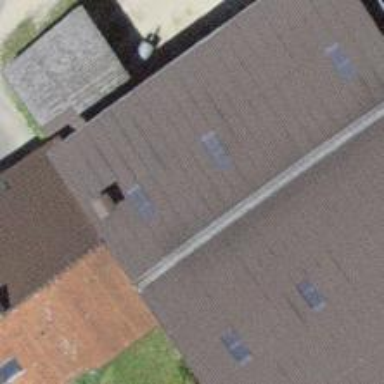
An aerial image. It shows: Farm building.